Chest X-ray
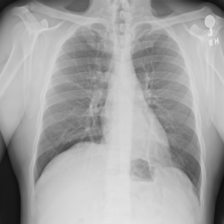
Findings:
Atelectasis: negative
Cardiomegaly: negative
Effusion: negative
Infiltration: negative
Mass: negative
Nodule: negative
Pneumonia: negative
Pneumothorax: negative
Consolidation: negative
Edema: negative
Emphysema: negative
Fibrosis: negative
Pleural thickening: negative
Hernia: negative